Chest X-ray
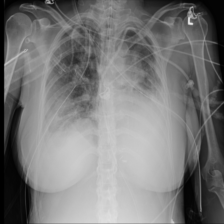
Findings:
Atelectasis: negative
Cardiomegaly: negative
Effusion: negative
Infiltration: negative
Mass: negative
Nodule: negative
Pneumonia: negative
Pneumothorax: negative
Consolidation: positive
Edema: negative
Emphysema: negative
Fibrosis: negative
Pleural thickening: negative
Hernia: negative